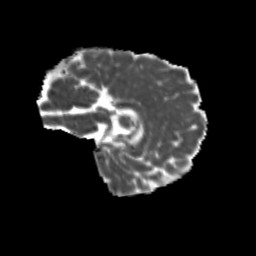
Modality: MD
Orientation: sagittal
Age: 9
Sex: male
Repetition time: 9.512 s
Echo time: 0.089 s